Question: I can't seem to figure out how to select the correct buttons with Applescript. I am starting to learn vim and . I have marked the steps which I need to complete.
I found (<URL> that toggles the key and works seemlessly.
Could anyone offer some advice?
'''
tell application "System Events"
tell application "System Preferences"
reveal anchor "keyboardTab" of pane "com.apple.preference.keyboard"
end tell
-- [STEP 1] set mod_keys to value of output from within "Modifier Keys..."
set mod_keys to button "Modifier Keys..." of tab group 1 of window 1 of application process "System Preferences"
-- I would prefer not to have to click the mod_keys because I don't want the window popping up but if it's necessary then okay
click mod_keys
-- [STEP 2] set cl_key to the second dropdown of mod_keys
set cl_key to menu item 2 of menu 1 of pop up button 4
set cl to value of cl_key
if cl is menu item 2
set q to menu item 2 of menu 1 of pop up button 4
else
set q to menu item 1 of menu 1 of pop up button 4
end if
end tell
-- This is just to make sure it works, but may be unneccessary
if application "System Preferences" is running then
tell application "System Preferences" to quit
end if
return q
'''
---

<URL>
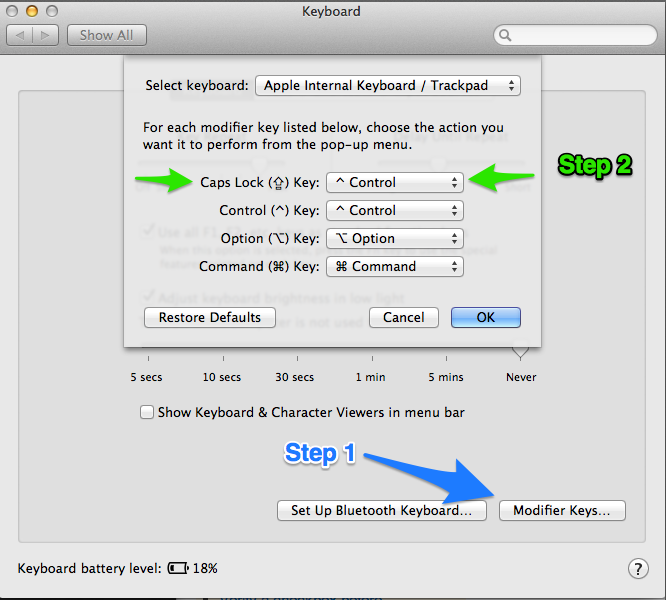
Answer: This toggles the keys (you have to change the german labels):
'''
tell application "System Events"
tell application "System Preferences"
reveal anchor "keyboardTab" of pane "com.apple.preference.keyboard"
end tell
tell window 1 of application process "System Preferences"
click button "Sondertasten ..." of tab group 1
tell sheet 1
tell pop up button "Feststelltaste (|):"
set state to value
click
delay 0.2
if "Feststelltaste" is in state then
click menu item "^ ctrl-Taste" of menu 1
else
click menu item "| Feststelltaste" of menu 1
end if
delay 0.2
end tell
click button "OK"
end tell
end tell
end tell
if application "System Preferences" is running then
tell application "System Preferences" to quit
end if
'''
But as foo wrote, GUI-Scripts should be the last solution. Especially in Mavericks it's really annoying because you have to enable access for assistive devices for every single app (and again if you change your script).